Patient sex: M
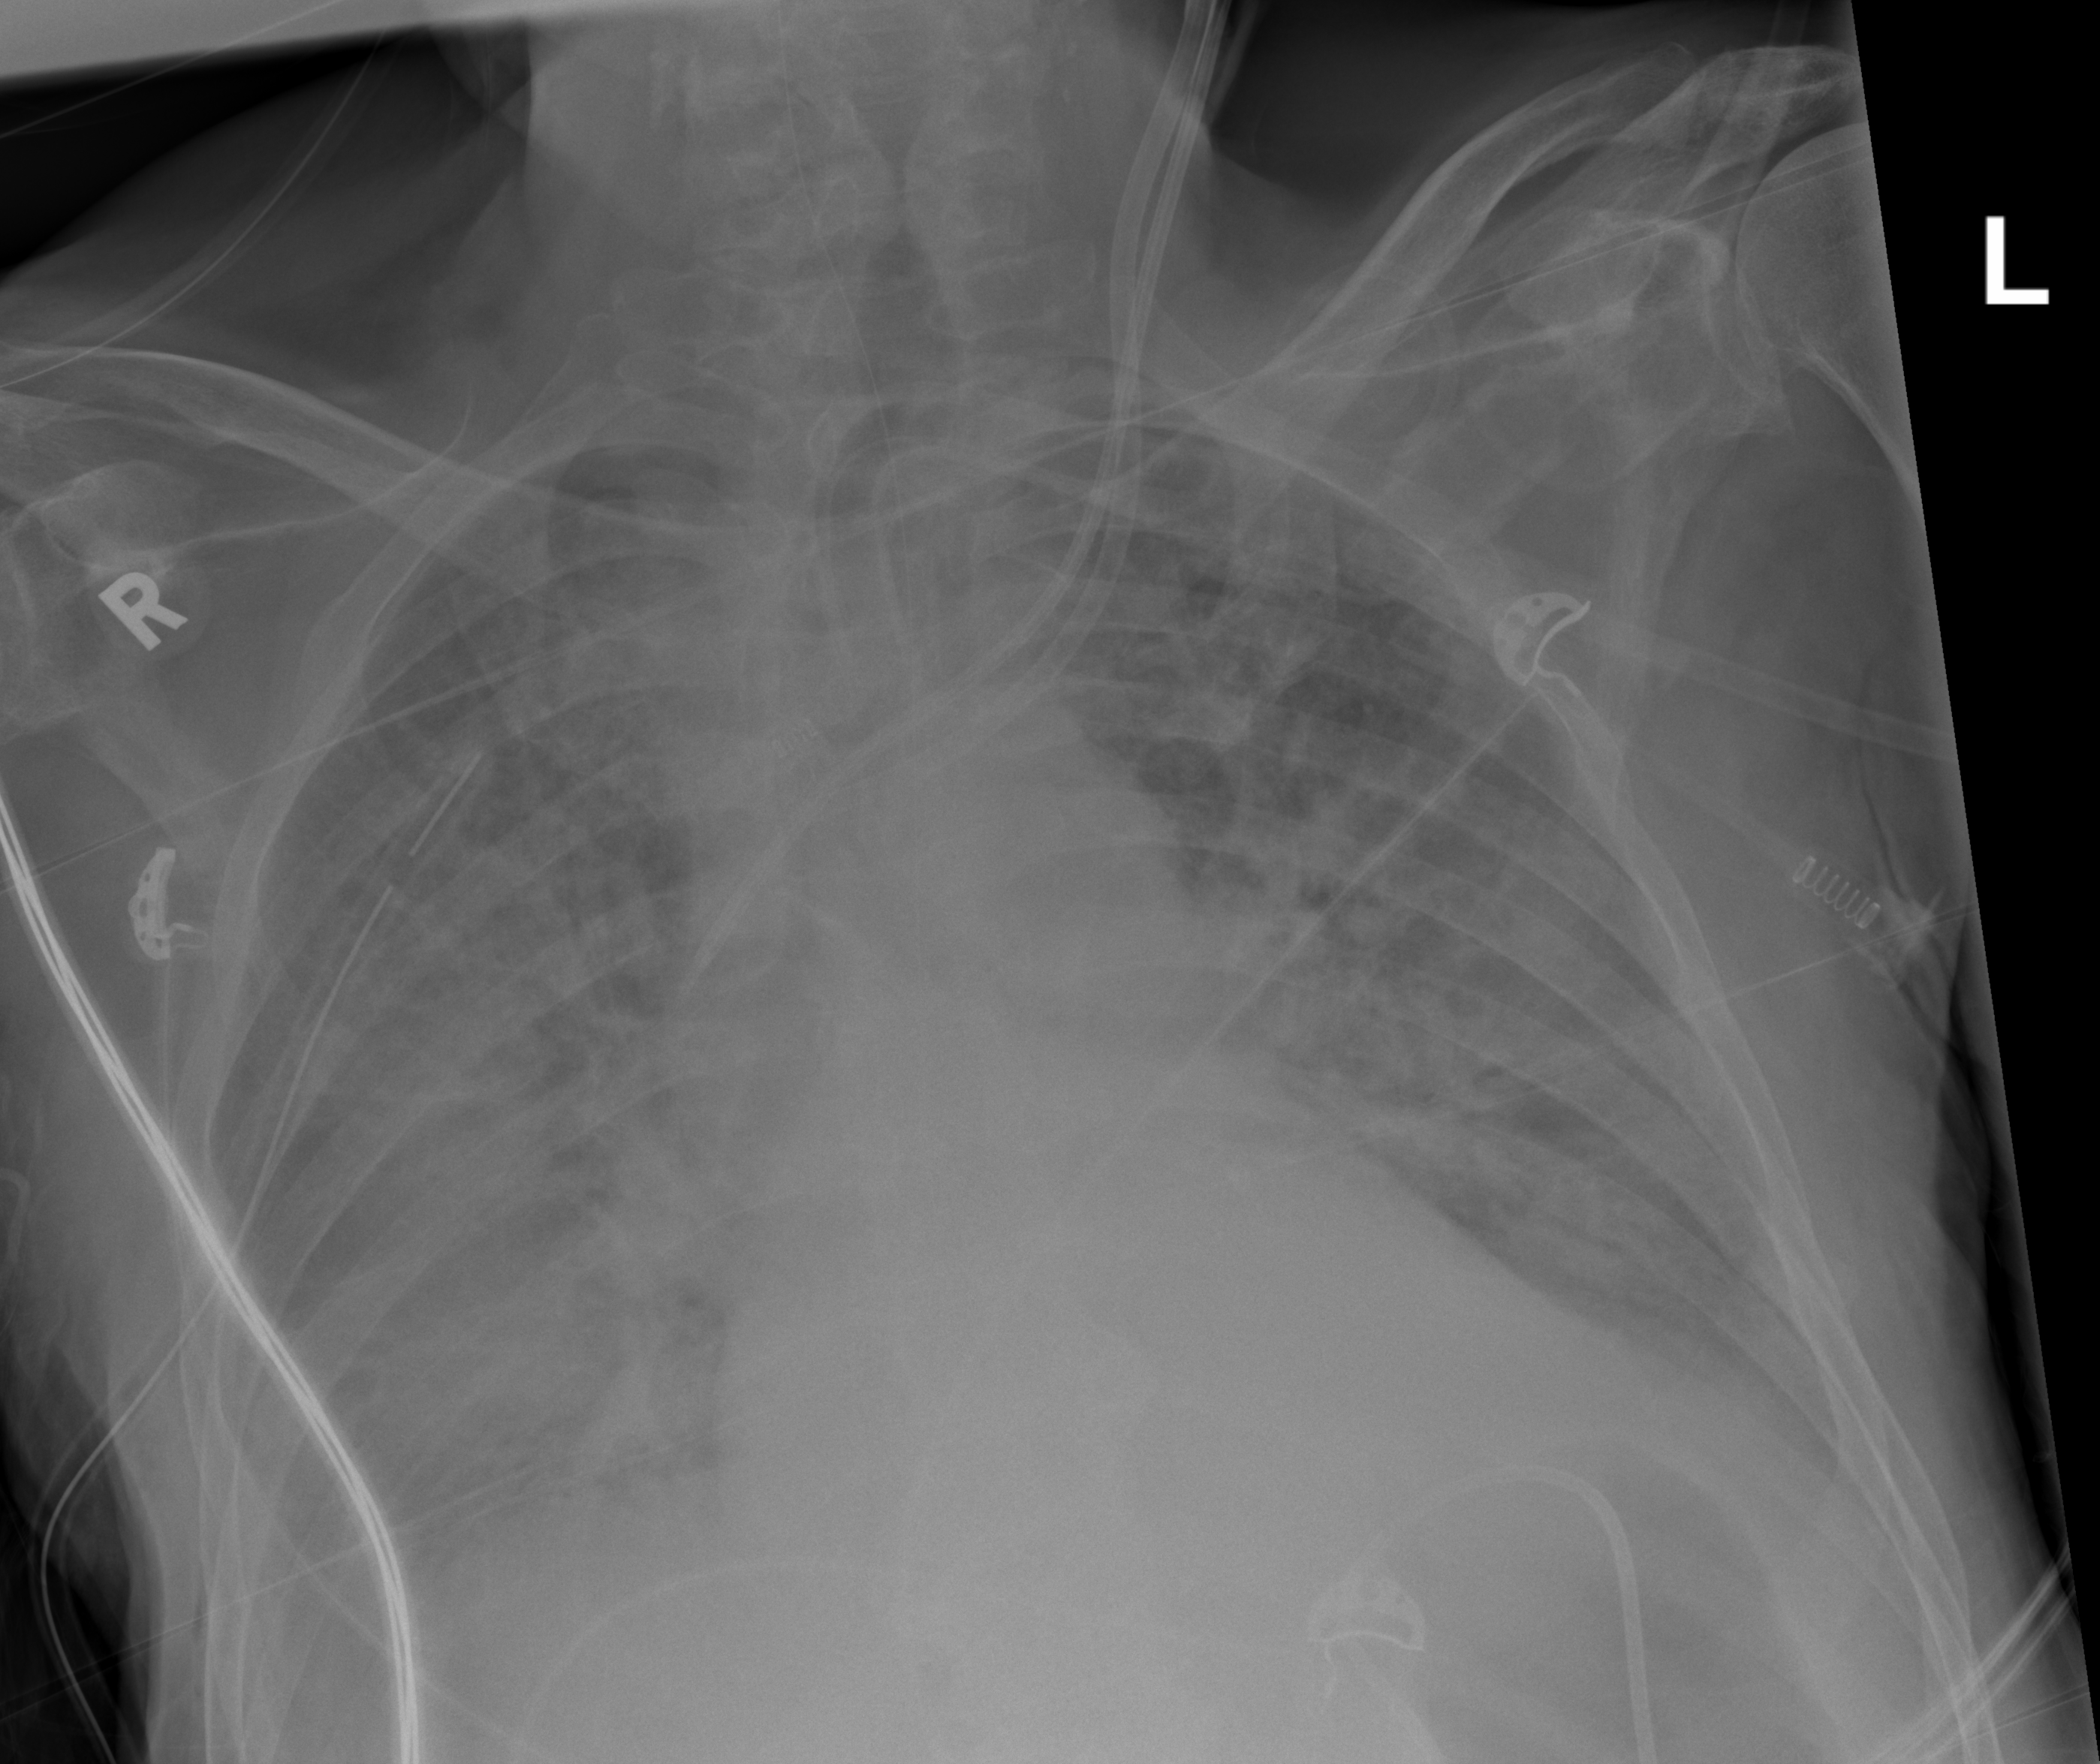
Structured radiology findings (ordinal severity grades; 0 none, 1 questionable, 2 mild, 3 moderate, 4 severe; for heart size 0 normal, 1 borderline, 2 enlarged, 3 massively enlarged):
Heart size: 1
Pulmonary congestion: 2
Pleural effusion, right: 2
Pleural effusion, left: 2
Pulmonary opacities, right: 2
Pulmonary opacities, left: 2
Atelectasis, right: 2
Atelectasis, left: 3